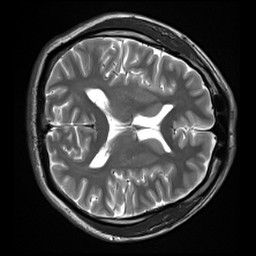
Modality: inplaneT2
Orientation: axial
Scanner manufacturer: siemens
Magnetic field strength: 3 T
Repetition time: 7.02 s
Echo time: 0.069 s